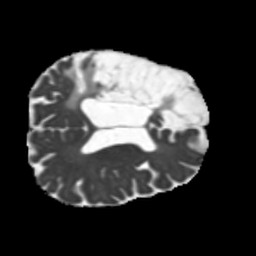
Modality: MD
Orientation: axial
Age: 64
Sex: male
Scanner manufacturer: siemens
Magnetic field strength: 3 T
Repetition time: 5.25 s
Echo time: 0.08 s